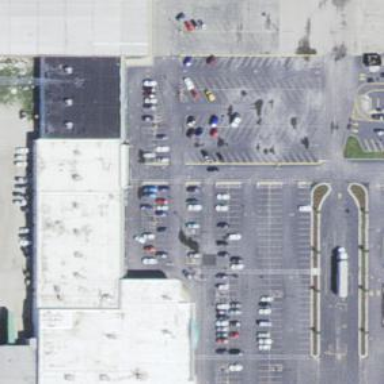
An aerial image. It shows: Retail area.